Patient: sex M, age 69
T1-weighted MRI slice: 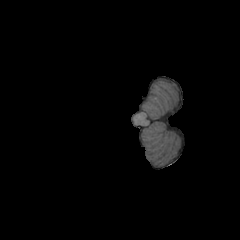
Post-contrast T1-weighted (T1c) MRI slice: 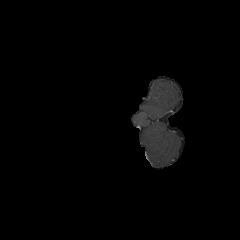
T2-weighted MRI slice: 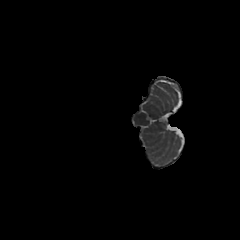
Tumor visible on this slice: no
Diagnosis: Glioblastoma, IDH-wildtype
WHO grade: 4